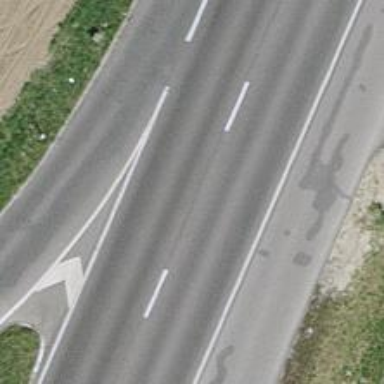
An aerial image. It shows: Primary road with asphalt surface.